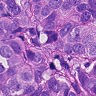
Metastatic tissue present: yes